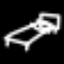
Label: bed